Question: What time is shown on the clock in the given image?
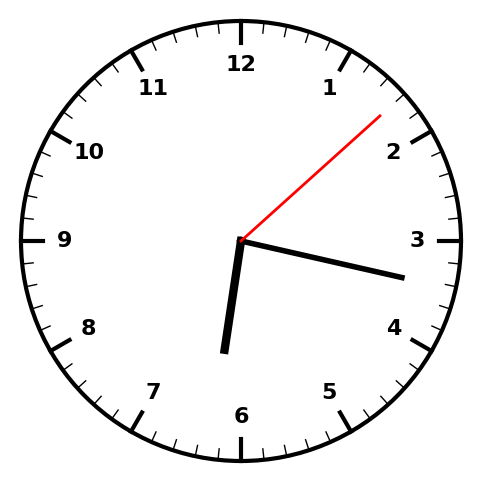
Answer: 06:17:08